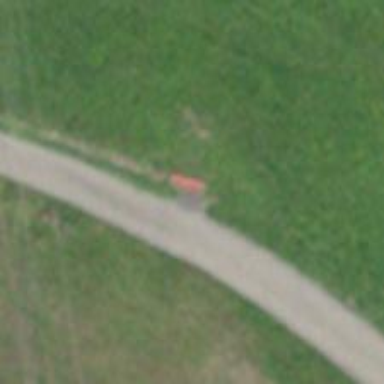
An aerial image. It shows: Bench for seating.